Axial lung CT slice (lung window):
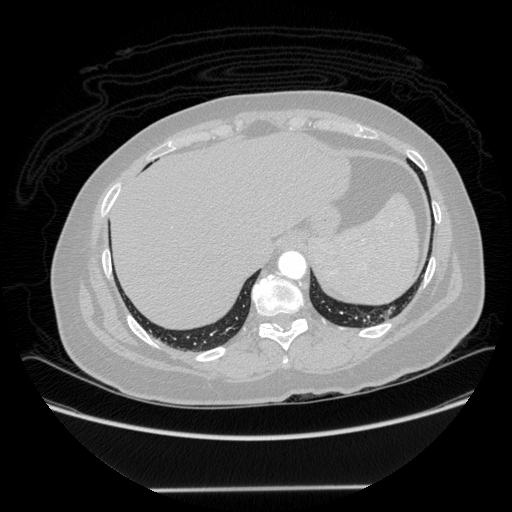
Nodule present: no